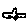
Label: car